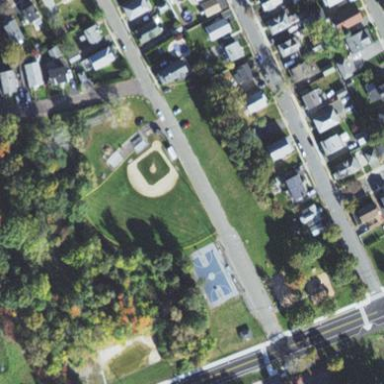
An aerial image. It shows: Baseball pitch for leisure and sports activities.